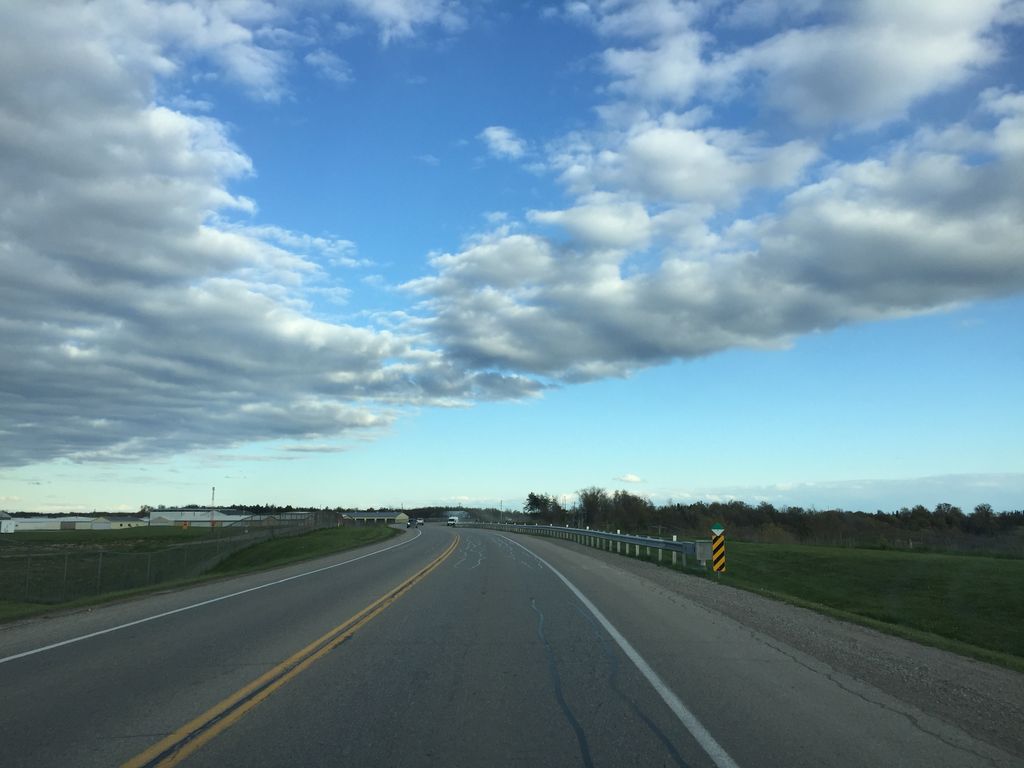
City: kitchener-waterloo